Interaction volume radius: 5 \u00c5
Interaction volume height: 15 \u00c5
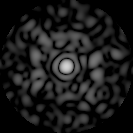
Disorder parameter: 0.81